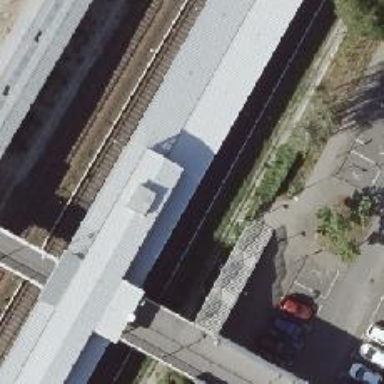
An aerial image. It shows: Close-up of railway platform edge.